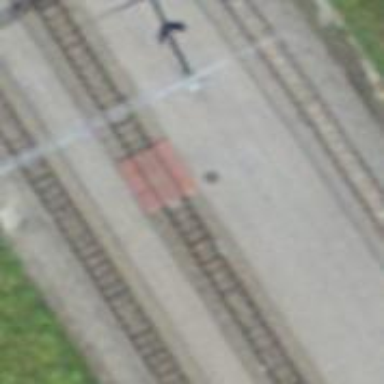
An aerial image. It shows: Kerb barrier.